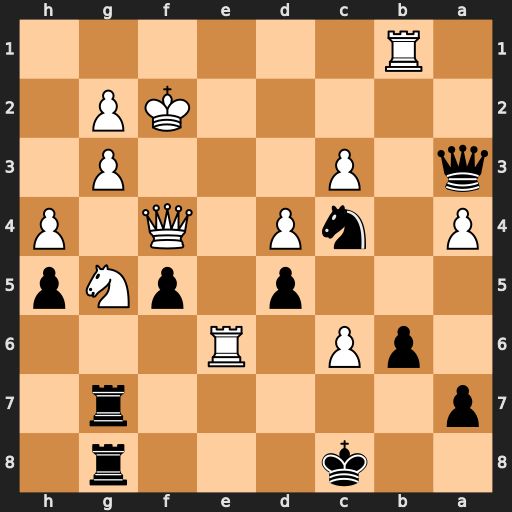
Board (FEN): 2k3r1/p5r1/1pP1R3/3p1pNp/P1nP1Q1P/q1P3P1/5KP1/1R6
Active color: b
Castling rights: -
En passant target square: -
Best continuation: Qa2+ Rb2 Qxb2+